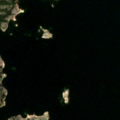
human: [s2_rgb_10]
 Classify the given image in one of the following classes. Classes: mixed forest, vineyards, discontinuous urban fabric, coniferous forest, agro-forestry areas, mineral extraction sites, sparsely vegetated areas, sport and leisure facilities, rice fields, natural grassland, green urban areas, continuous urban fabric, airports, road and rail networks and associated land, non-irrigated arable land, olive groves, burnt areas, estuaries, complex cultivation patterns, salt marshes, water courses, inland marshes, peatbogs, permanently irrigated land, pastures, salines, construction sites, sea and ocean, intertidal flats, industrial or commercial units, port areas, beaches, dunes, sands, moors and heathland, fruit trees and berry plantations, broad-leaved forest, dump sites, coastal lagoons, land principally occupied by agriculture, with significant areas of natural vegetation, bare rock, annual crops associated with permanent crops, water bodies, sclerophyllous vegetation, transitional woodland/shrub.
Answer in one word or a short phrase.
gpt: bare rock, sea and ocean